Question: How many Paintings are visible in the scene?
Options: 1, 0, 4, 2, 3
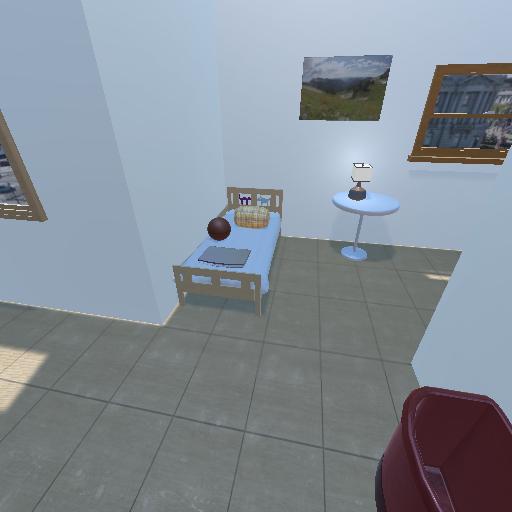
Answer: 1